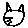
Label: cat